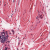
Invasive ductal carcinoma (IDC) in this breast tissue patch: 0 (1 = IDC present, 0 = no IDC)